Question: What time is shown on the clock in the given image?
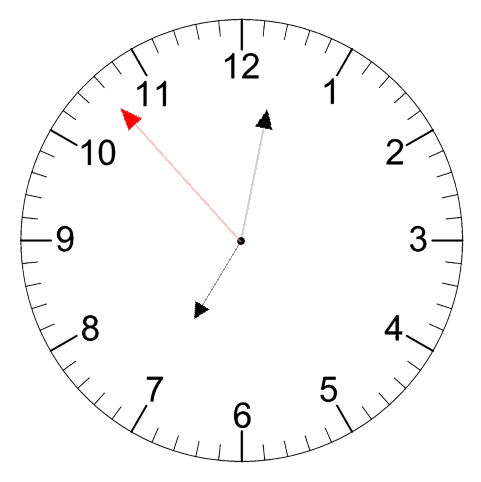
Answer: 07:01:53